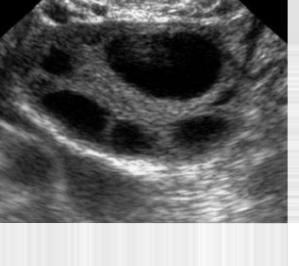
Label: infected